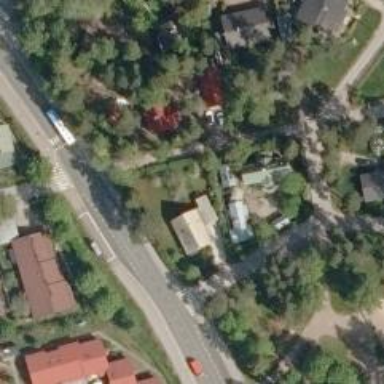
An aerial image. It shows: Residential road.